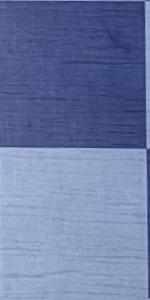
Label: Empty